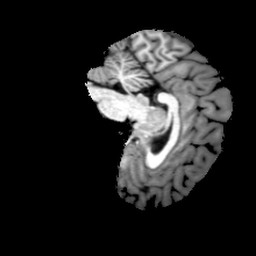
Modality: T1w
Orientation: sagittal
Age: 18
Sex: female
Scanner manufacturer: philips
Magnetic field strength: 3 T
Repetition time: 0.0082 s
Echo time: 0.0037 s